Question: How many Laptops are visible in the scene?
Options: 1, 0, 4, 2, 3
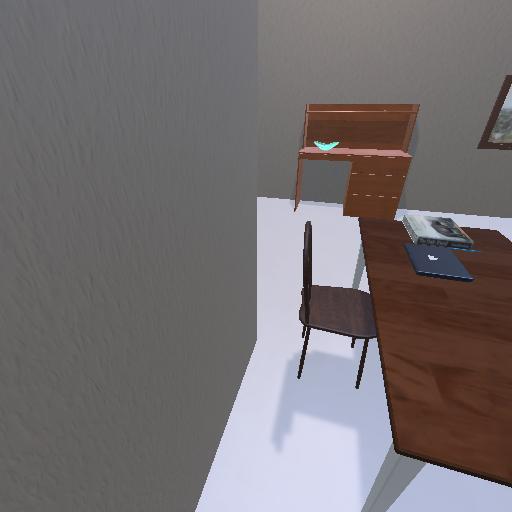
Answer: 1